Aerial crown-view tile of a tropical tree (Barro Colorado Island, Panama), acquired 20250818:
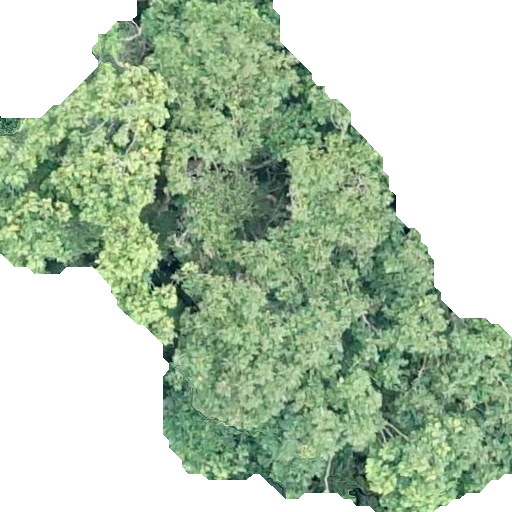
Species: Dipteryx oleifera
GBIF accepted scientific name: Dipteryx oleifera
Crown area: 251.089 m²